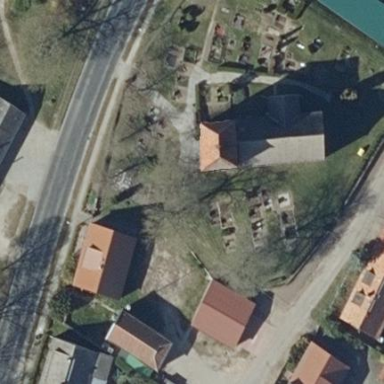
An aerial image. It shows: Graveyard.